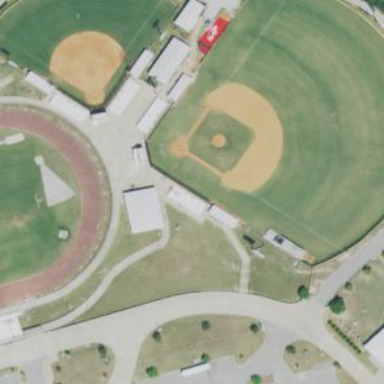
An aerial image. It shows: Baseball pitch for leisure and sports activities.